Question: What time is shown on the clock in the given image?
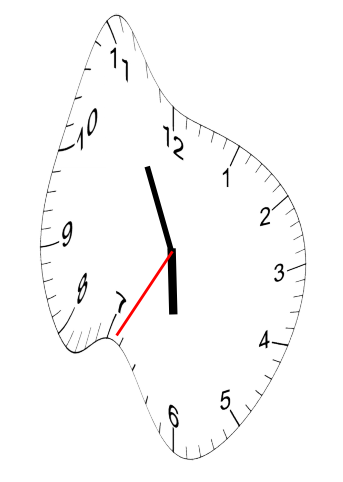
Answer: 05:55:35